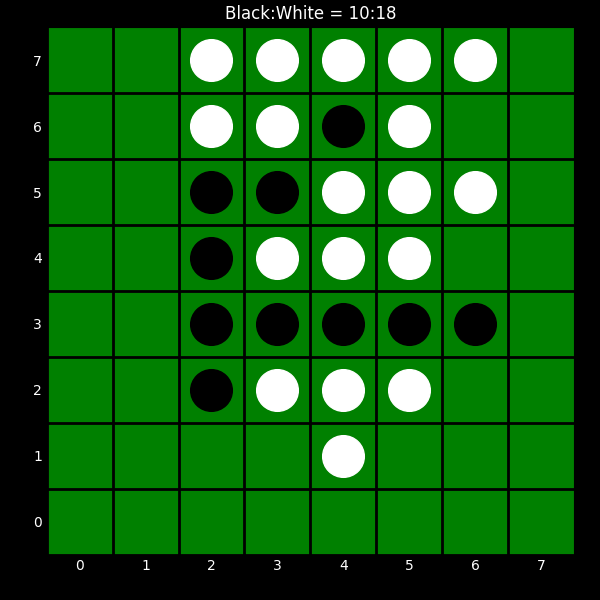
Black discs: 10
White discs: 18